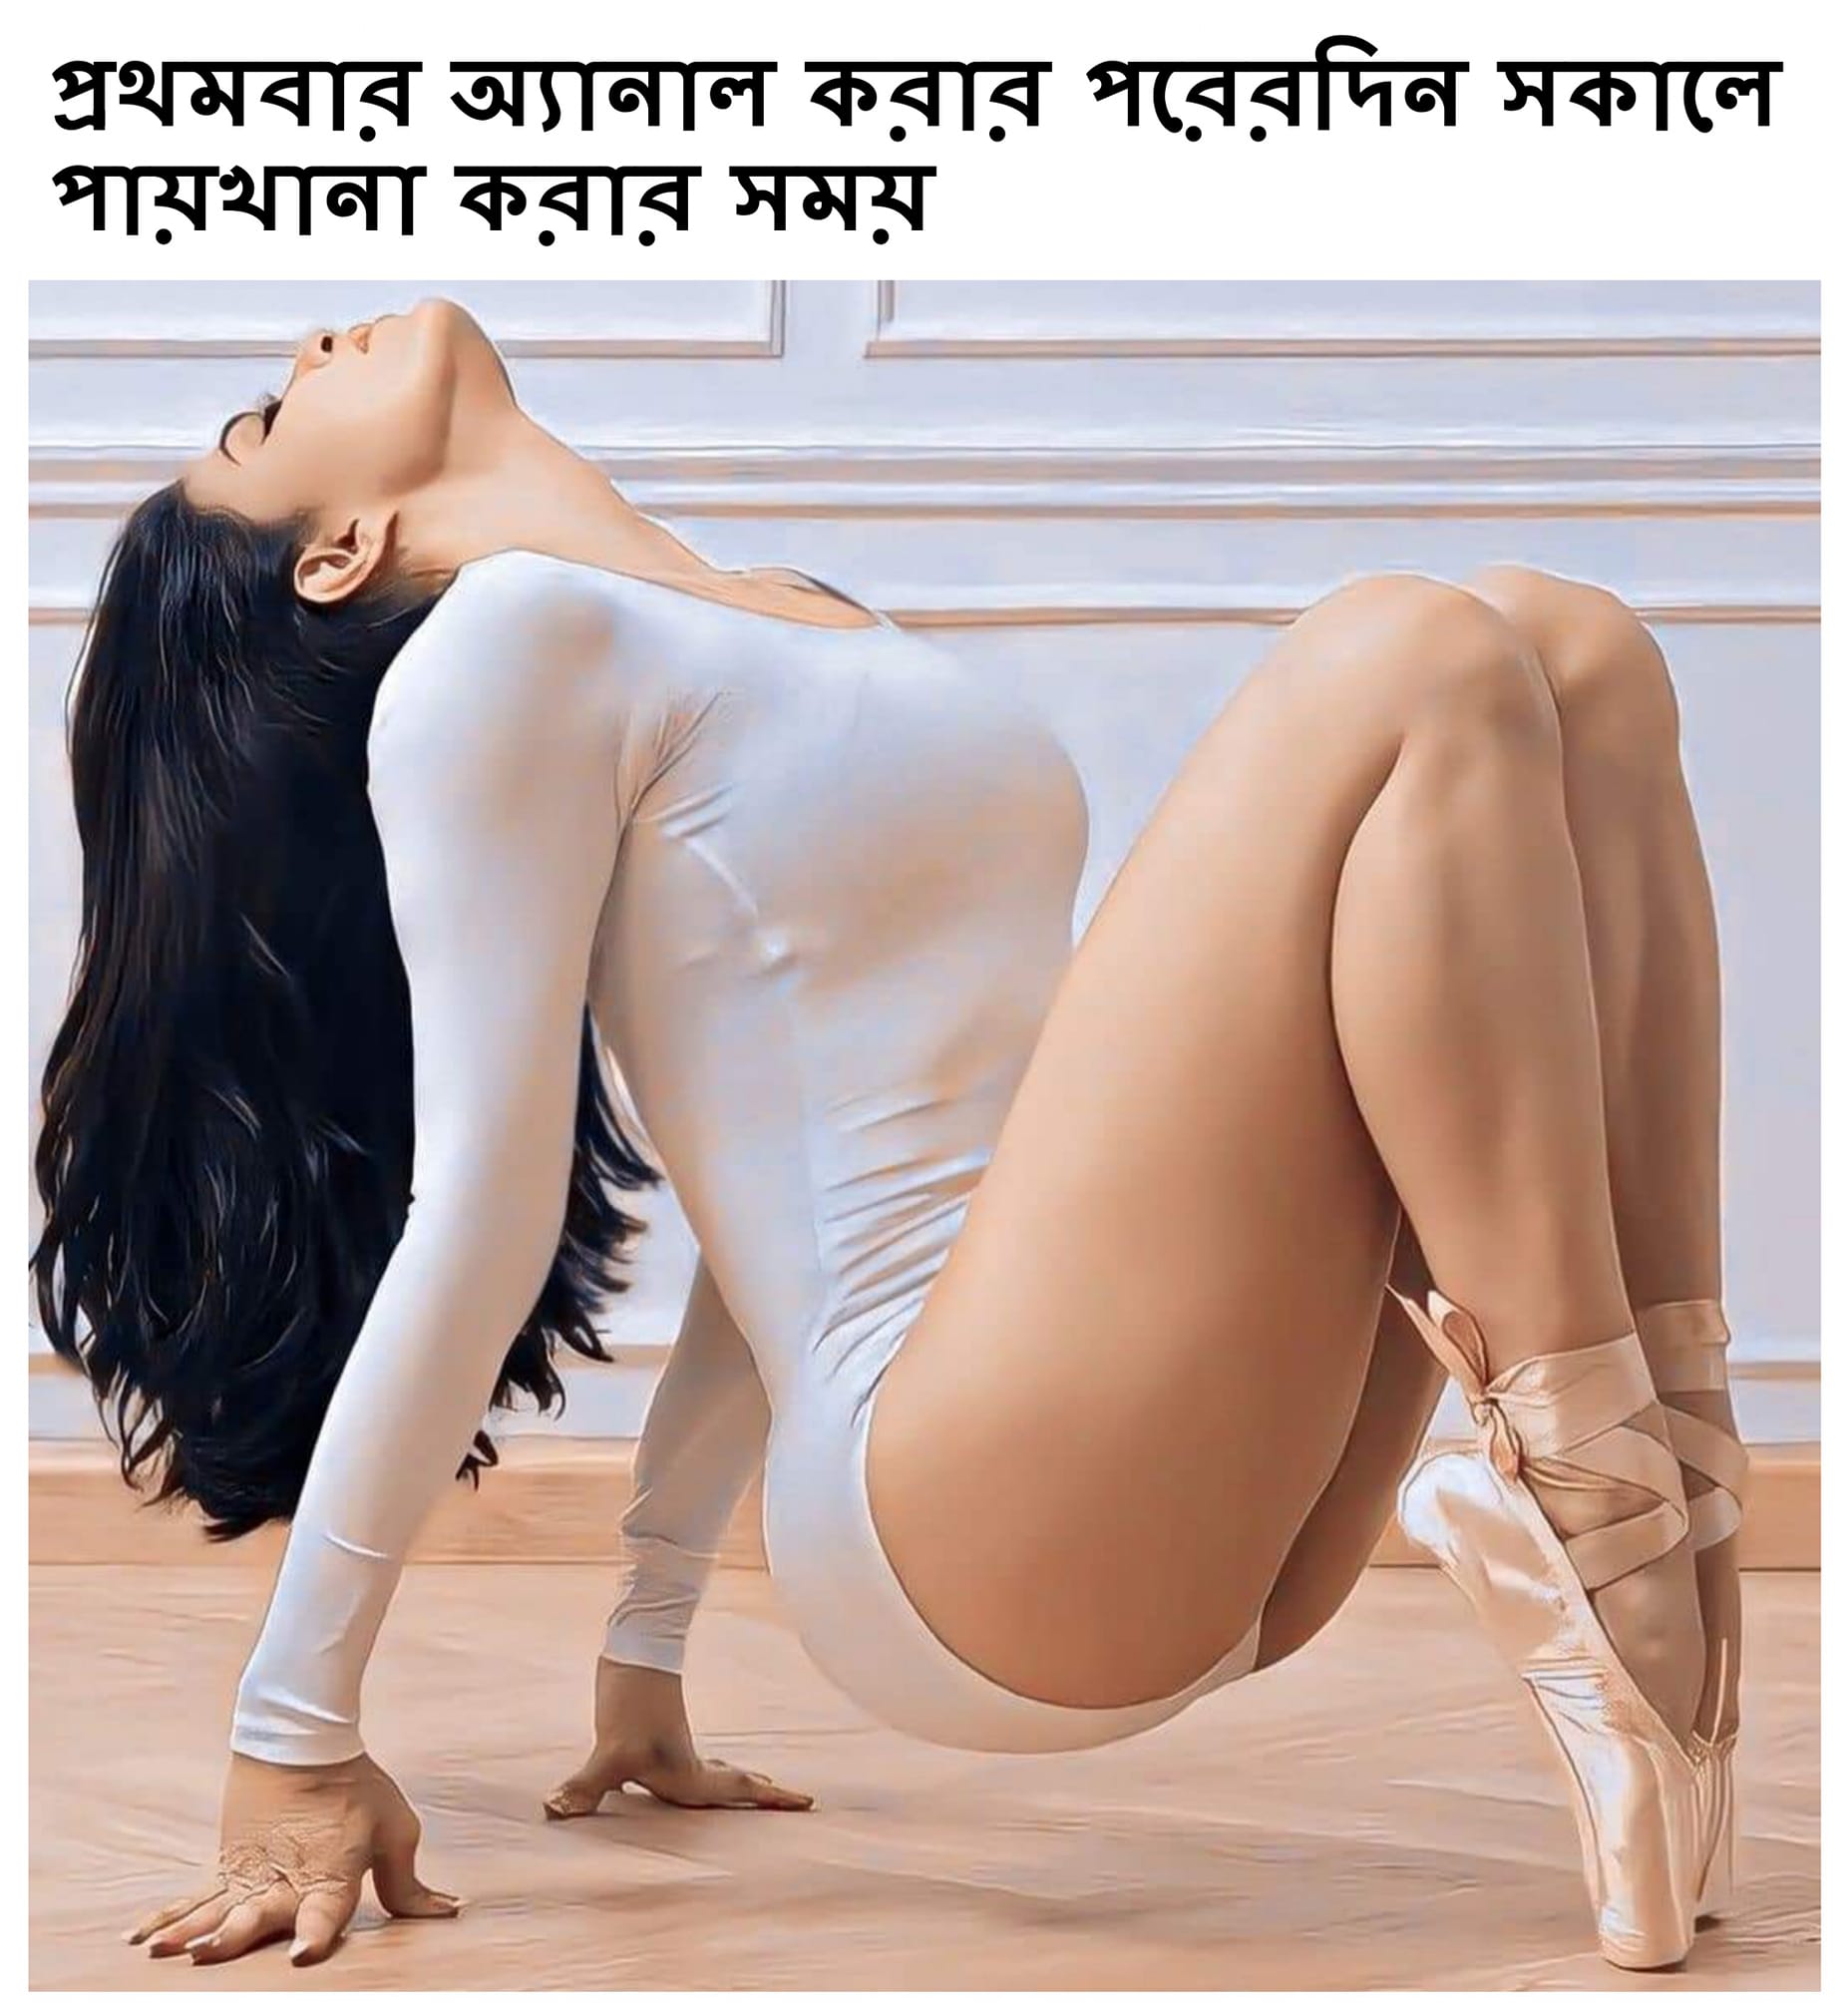
Caption: প্রথমবার অ্যানাল করার পরেরদিন সকালে পায়খানা করার সময়
Label: hate